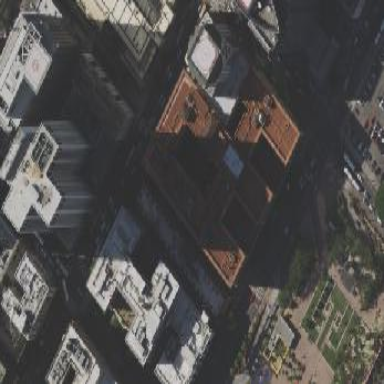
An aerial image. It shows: Part of building is shown in the image.